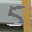
Label: 5